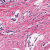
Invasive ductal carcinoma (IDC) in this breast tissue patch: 0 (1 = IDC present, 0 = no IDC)